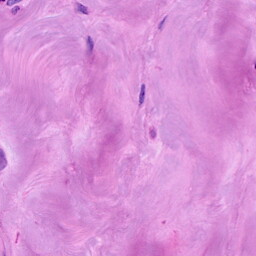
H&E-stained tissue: Breast